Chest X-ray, PA view. Patient: 67 years old, sex F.
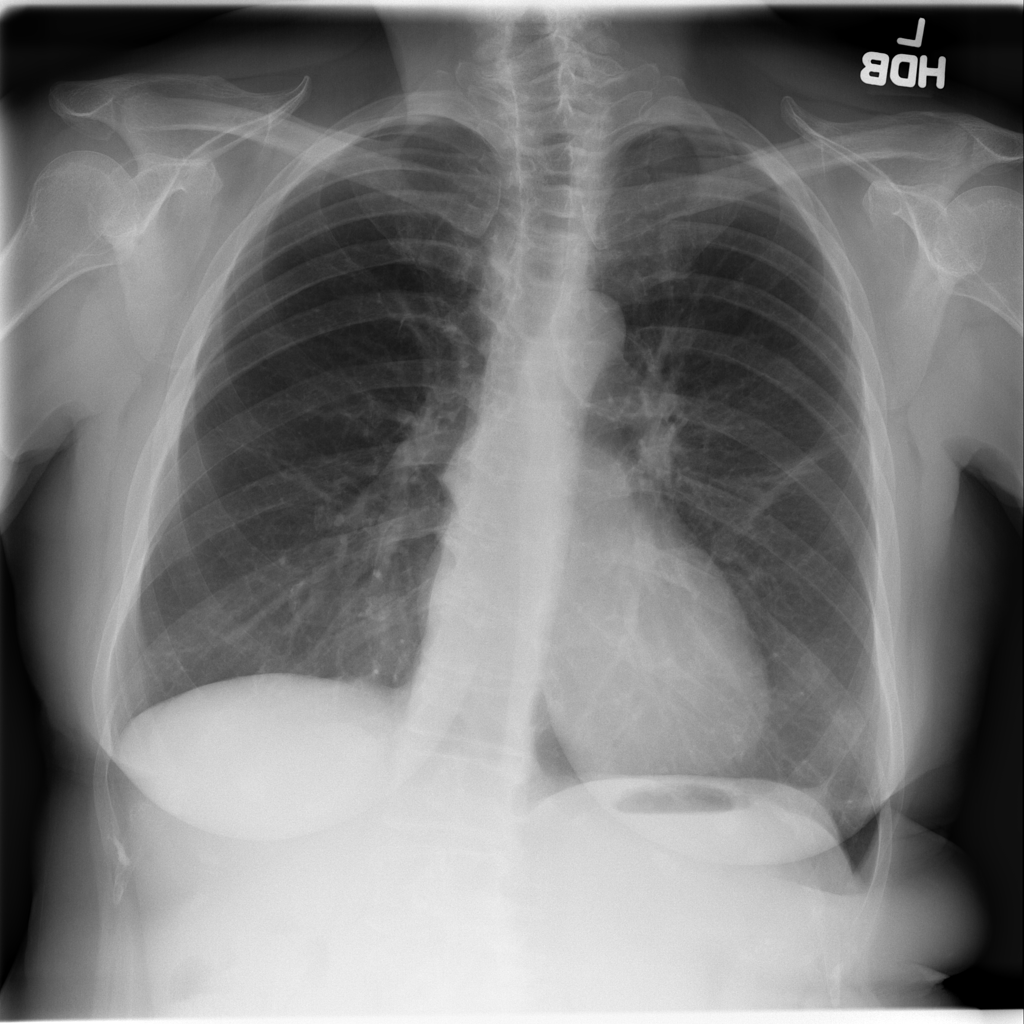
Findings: Atelectasis